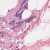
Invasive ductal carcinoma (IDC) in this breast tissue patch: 1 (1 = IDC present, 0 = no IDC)